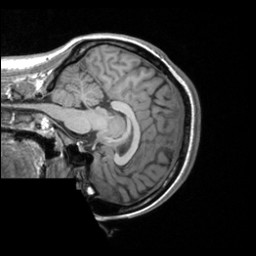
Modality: T1w
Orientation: sagittal
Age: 18
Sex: female
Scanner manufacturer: siemens
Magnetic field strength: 3 T
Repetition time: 1.9 s
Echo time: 0.00226 s